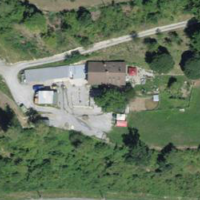
EUNIS habitat code: 45
Species observed at this site:
Silene nutans